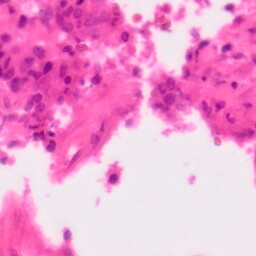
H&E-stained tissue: Colon